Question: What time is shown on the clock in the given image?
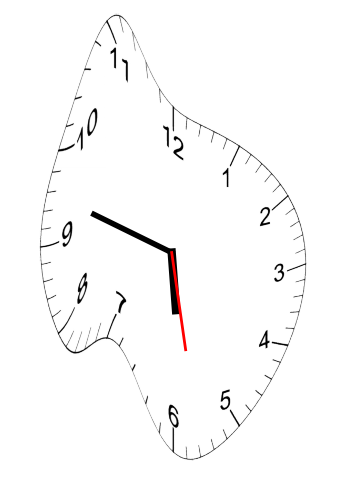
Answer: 05:47:28